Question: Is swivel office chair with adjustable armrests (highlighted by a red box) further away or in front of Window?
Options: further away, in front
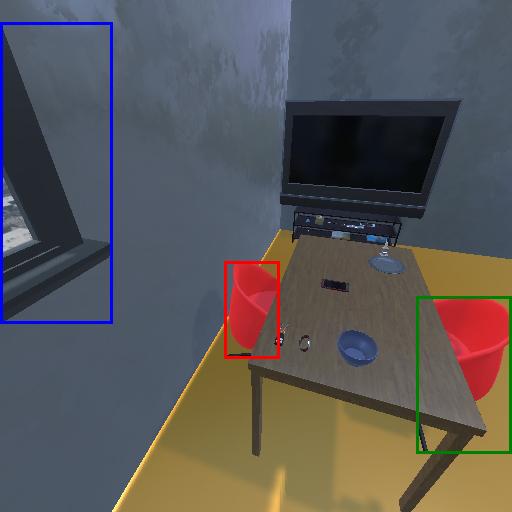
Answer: further away